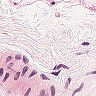
Metastatic tissue present: no